Brain MRI, t2w sequence, axial 2D slice.
Patient: age 52, sex F, weight 75 kg, height 1.65 m
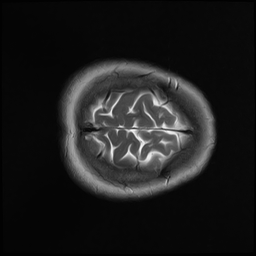